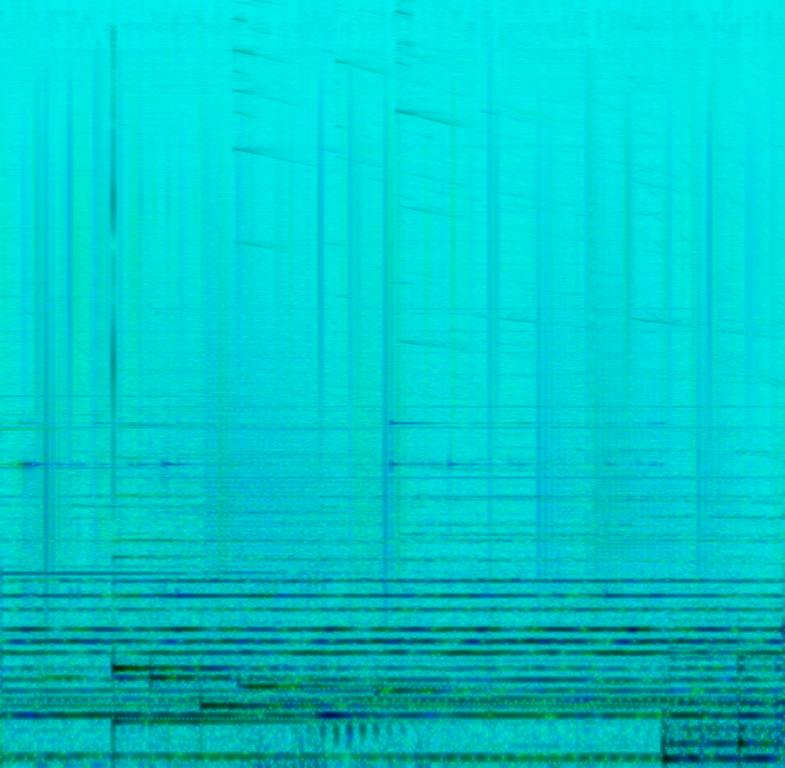
This is the kind of music that would be played to create a calm and mysterious ambiance. There is a bright and sustained synth and a fuzzy low-end bass synth which is used to play the melody.